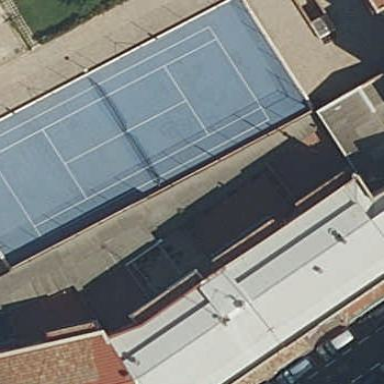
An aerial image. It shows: Tennis court in leisure pitch.